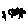
Label: flower